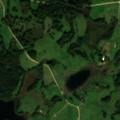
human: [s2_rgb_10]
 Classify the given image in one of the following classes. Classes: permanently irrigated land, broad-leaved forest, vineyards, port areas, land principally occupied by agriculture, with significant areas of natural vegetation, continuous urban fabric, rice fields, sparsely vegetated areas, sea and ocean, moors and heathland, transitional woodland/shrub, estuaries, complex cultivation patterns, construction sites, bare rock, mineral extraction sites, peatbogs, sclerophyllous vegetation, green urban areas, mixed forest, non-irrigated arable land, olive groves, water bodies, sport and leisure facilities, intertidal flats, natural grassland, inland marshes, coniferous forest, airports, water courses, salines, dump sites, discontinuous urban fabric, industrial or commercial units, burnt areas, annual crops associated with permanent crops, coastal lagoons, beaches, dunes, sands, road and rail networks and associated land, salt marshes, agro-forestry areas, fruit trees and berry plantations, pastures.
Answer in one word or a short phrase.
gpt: pastures, complex cultivation patterns, land principally occupied by agriculture, with significant areas of natural vegetation, broad-leaved forest, water bodies